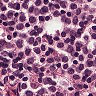
Metastatic tissue present: no